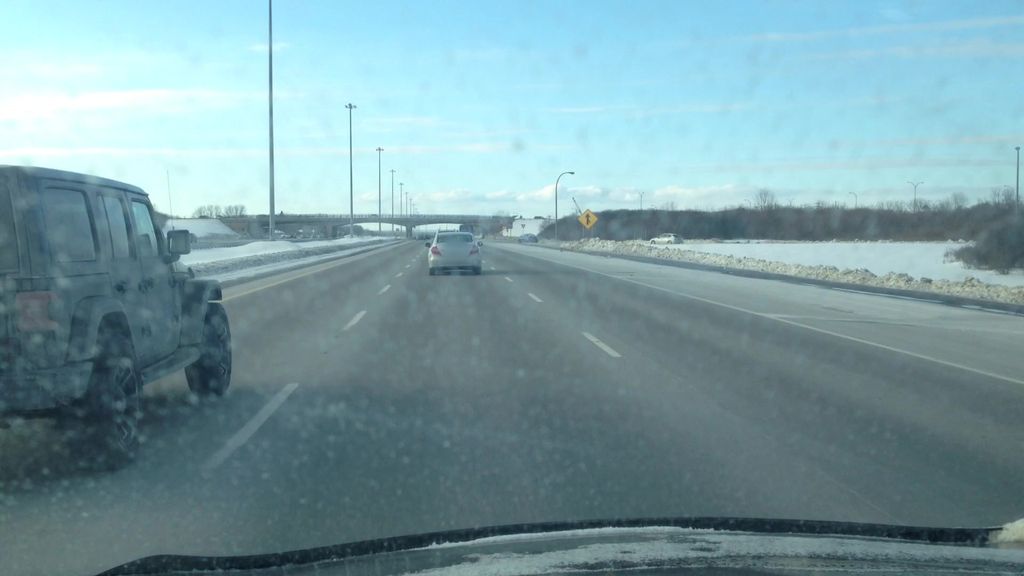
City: montreal